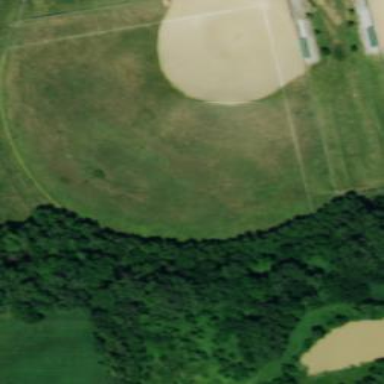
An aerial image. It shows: Baseball pitch for leisure and sports activities.